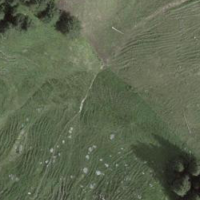
EUNIS habitat code: 23
Species observed at this site:
Astrantia major